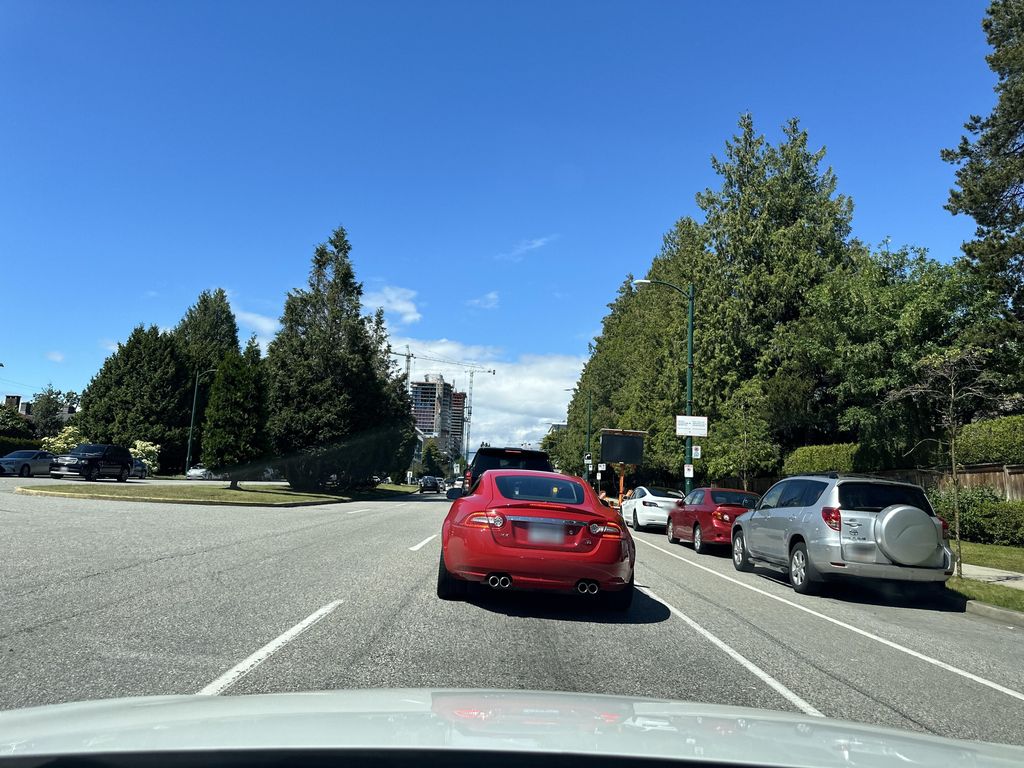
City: vancouver